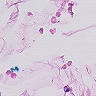
Metastatic tissue present: no